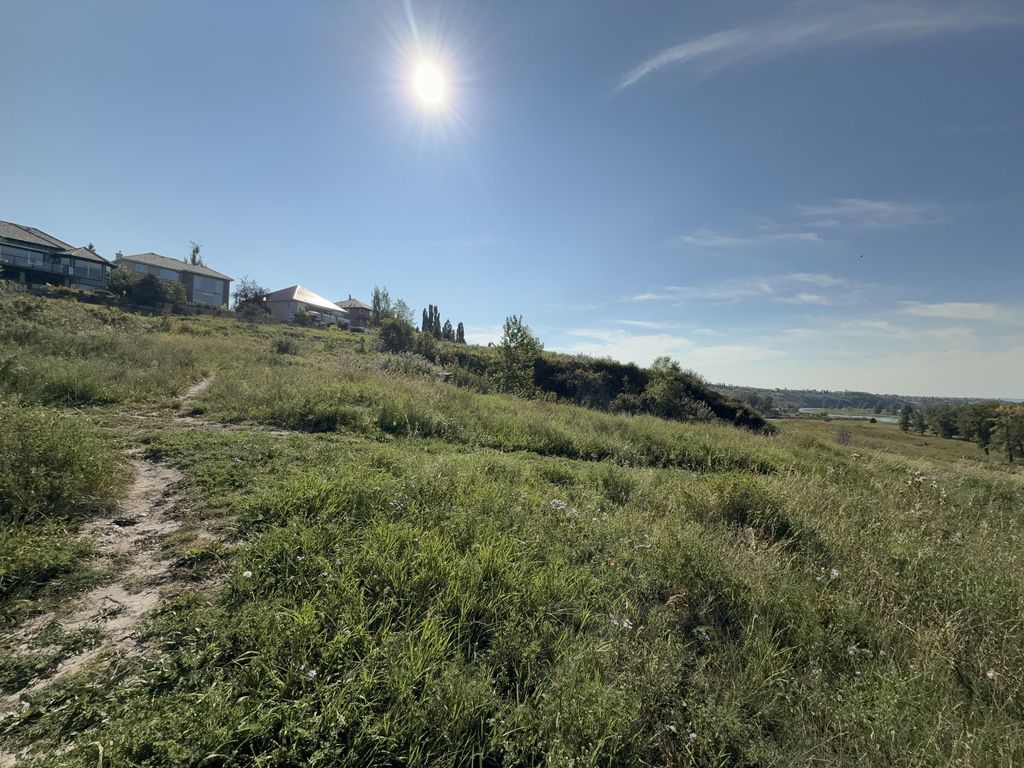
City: calgary